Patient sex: M
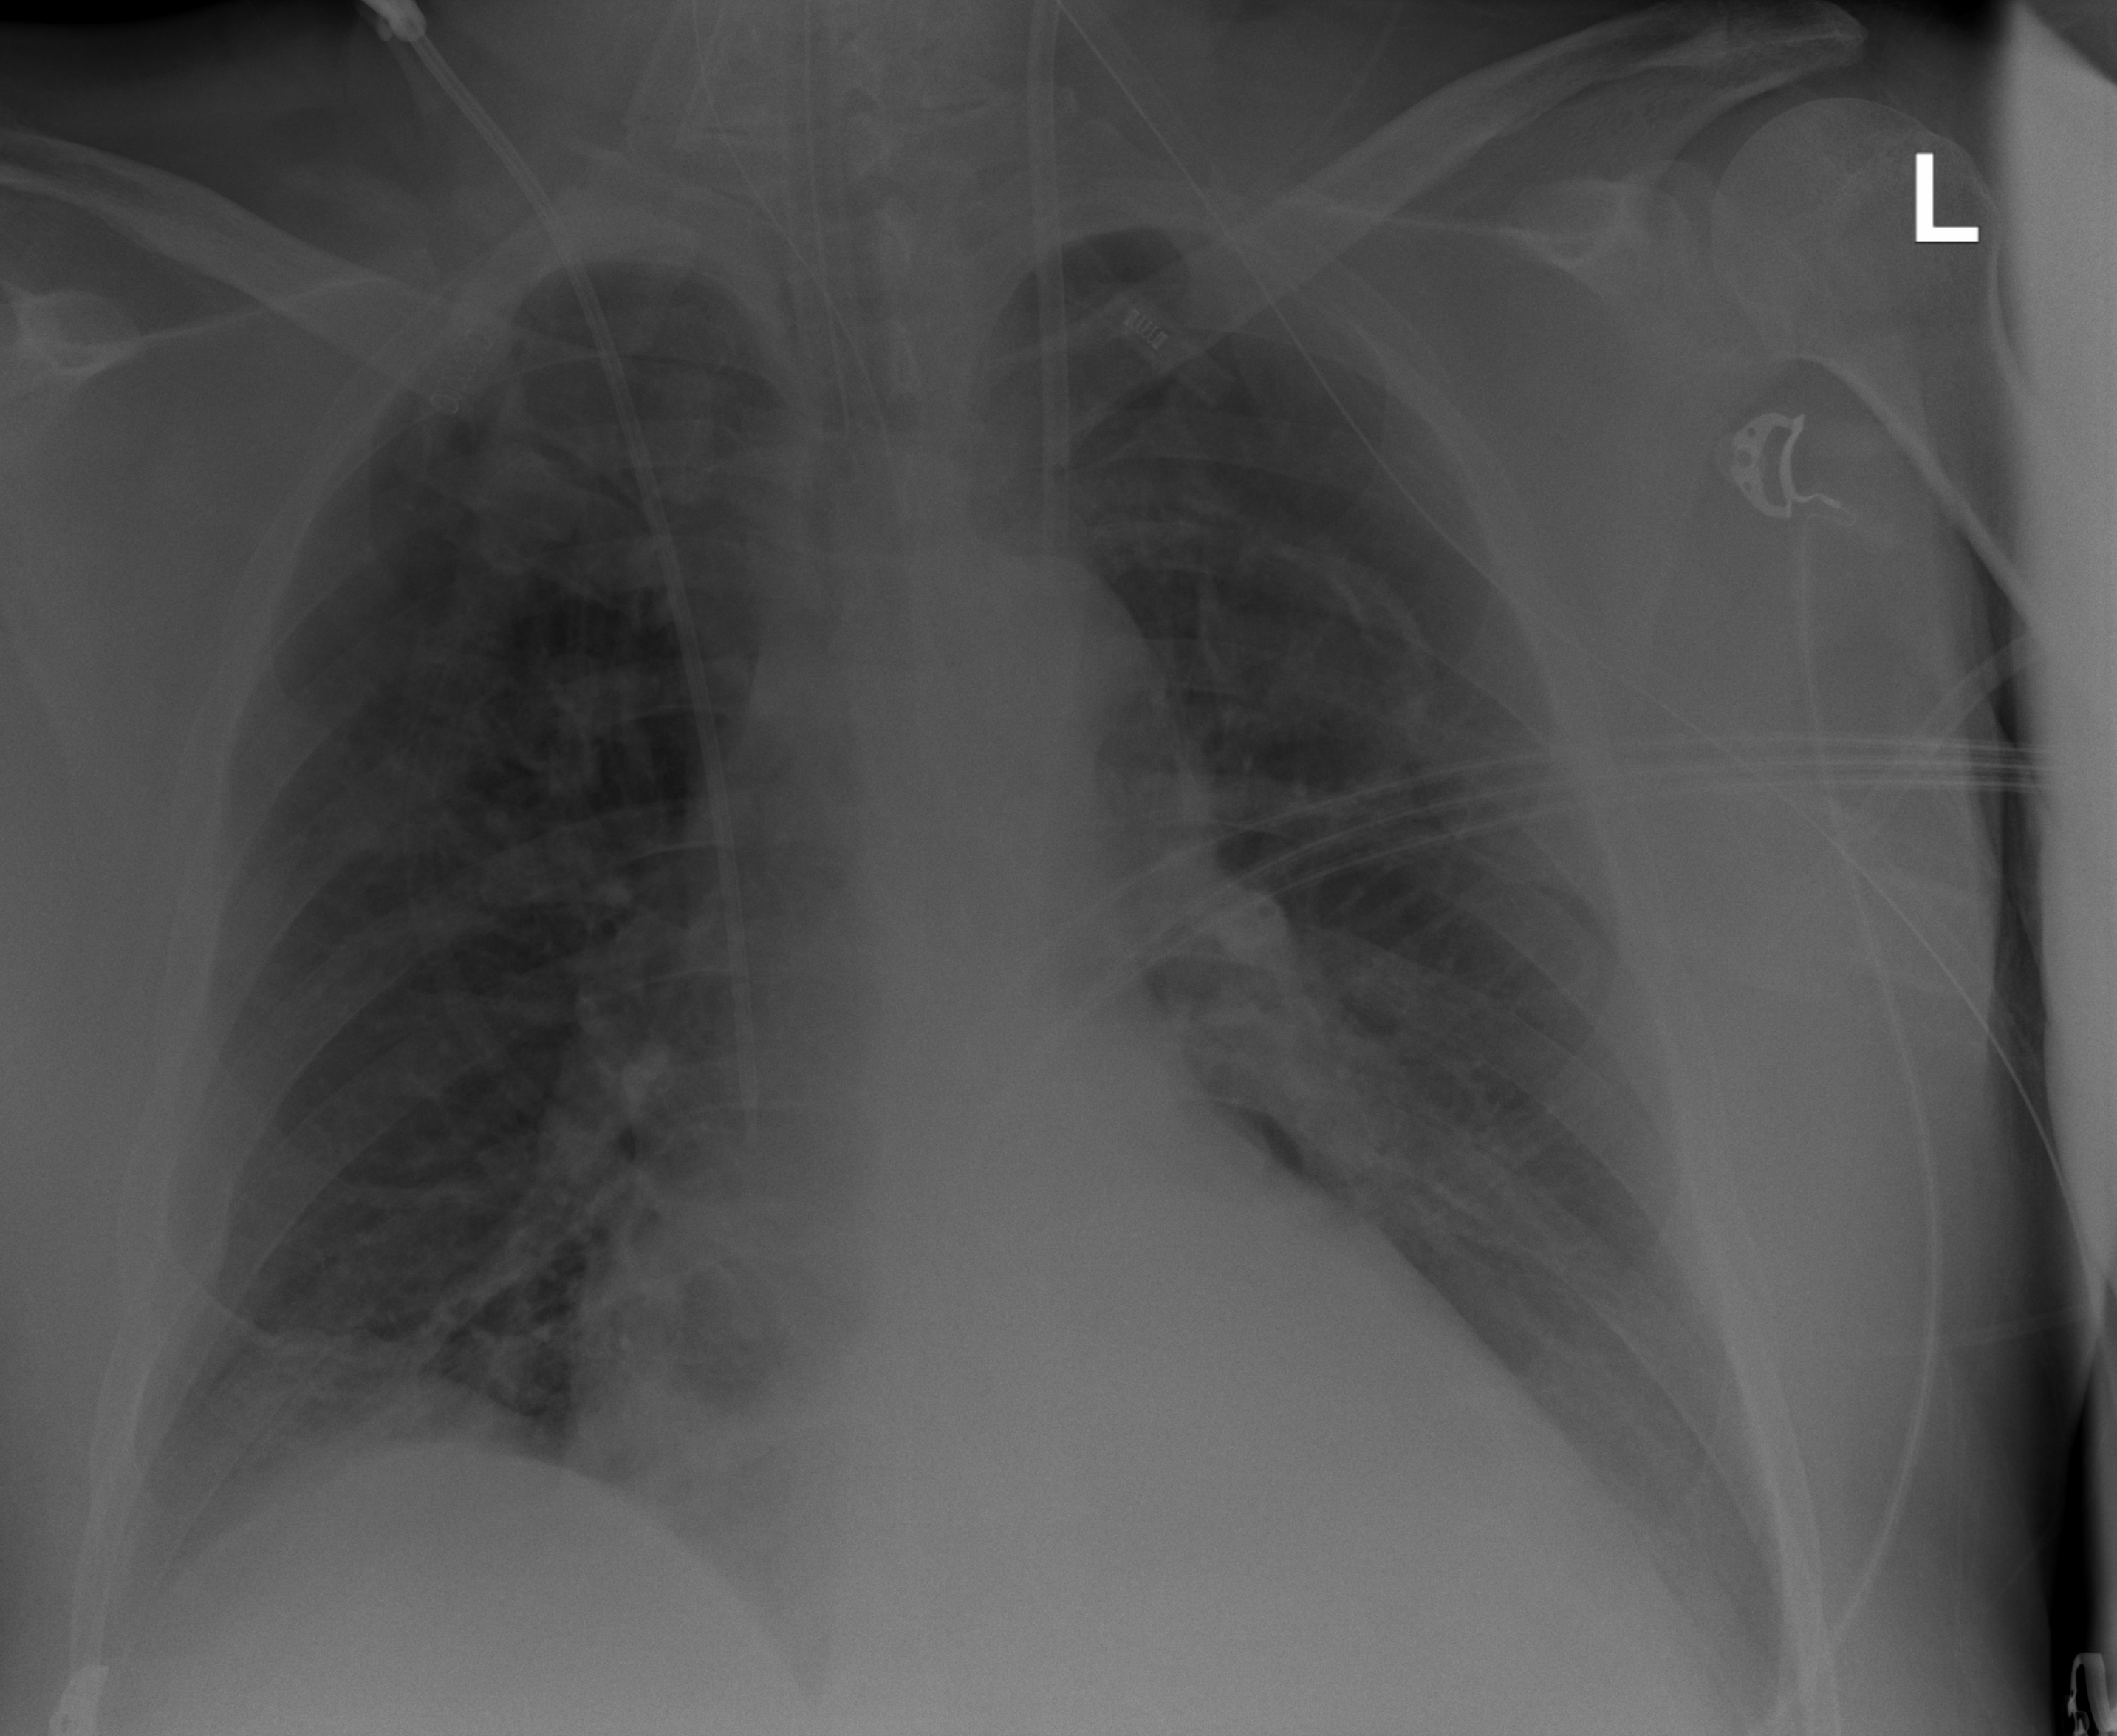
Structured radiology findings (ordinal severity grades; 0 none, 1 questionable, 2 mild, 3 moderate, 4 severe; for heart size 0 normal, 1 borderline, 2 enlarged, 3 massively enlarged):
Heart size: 2
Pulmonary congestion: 0
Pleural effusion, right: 2
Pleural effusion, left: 2
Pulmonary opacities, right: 2
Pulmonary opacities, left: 0
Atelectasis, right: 2
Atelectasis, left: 0